Question: This is not the typical navigation found on other sites and I am having a hard time trying to convert it because I am new to CSS. (Not the search bar at the very top; just below that)
How it is supposed to look:
I managed to get this far: <URL> ''
Right part: the name of the page (seide) should align right next to the right-most and biggest picture.
Left part: I need the "ul" list to be on the same height as the right part.
What would be the best way to accomplish this?
Sorry about the ugly html code... My parents made the site with frontpage and I'm trying to clean it up with CSS and PHP ;)
SOLVED: <URL>
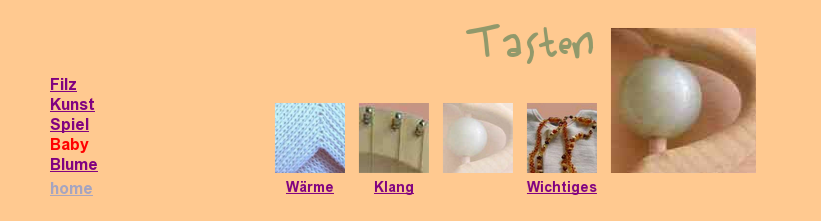
Answer: Here you go,
Save it as test.html and try to understand what every line is doing.
'''
<style type="text/css">
#nav {border:1px solid; height:100px;}
#nav ul{float:left;}
.right {float:right; border:2px solid; width:800px;}
#menuitems{float:right;margin:20px 0 0 0;}
#menuitems ul li {
display:inline;
margin:0 0 0 0;
border:1px solid;
padding:20px;
}
#logo {float:right;}
#lastimage {padding:40px; border:1px solid;float:right;}
</style>
<div id="nav">
<ul>
<li>First</li>
<li>Second</li>
<li>third</li>
<li>fourth</li>
</ul>
<div id="lastimage">
image Last
</div>
<div id="logo">Text goes here</div>
<div id="menuitems">
<ul>
<li>Image 1</li>
<li>Image 2</li>
<li>image 3</li>
<li>image 4</li>
</ul>
</div>
</div>
'''